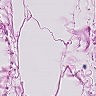
Metastatic tissue present: no